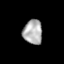
Tissue: skin
Cell type: Epithelial cells
Senescence score: 0.2674
Nuclear area (px): 456
Mean DAPI intensity: 174.936